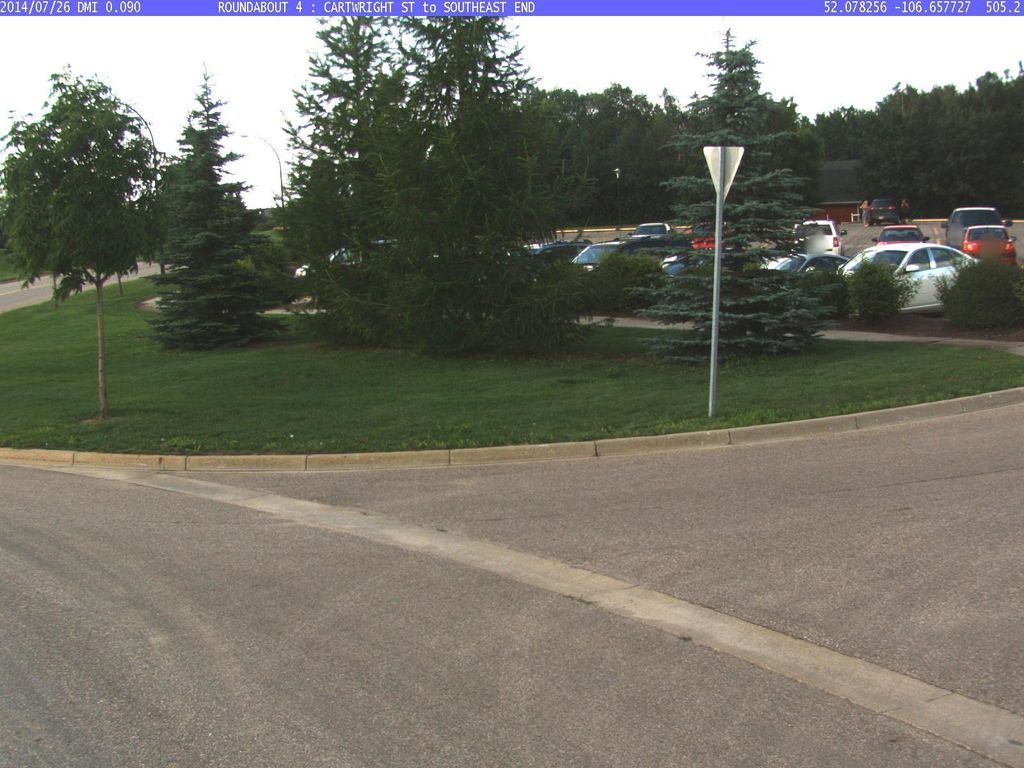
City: saskatoon